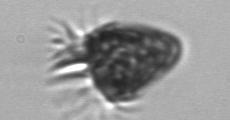
Label: Strombidium_morphotype2